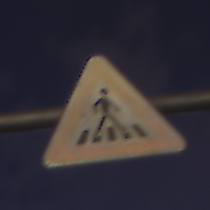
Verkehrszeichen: FussgaengerueberwegLinks
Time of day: Night
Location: Outdoor (Urban)
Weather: PartlyCloudy
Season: NotSpecified
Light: Natural